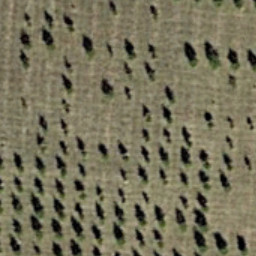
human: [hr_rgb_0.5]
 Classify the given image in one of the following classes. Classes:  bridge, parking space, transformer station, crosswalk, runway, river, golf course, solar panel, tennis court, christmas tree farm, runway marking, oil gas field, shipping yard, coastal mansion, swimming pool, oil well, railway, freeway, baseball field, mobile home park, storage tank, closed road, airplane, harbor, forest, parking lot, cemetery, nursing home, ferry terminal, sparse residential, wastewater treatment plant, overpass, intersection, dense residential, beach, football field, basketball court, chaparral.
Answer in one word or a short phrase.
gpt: christmas tree farm